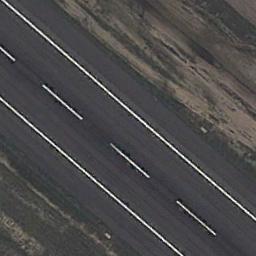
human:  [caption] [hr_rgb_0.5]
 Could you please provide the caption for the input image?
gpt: The runway is on the bare land .

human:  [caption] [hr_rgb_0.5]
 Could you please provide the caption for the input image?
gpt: The grass is beside the runway .

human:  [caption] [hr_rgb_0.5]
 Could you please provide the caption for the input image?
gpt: The runway goes through the clearing and some center line markings are on the runway .

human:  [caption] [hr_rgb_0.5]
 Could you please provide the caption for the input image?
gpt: Next to the runway is a large area of ​​brown bare ground with white short-line signs on the runway .

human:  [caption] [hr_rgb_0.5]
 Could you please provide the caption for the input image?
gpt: There are bare land beside the runway .